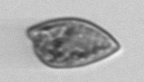
Label: Prorocentrum_dentatum